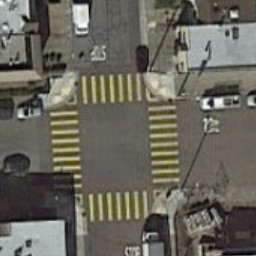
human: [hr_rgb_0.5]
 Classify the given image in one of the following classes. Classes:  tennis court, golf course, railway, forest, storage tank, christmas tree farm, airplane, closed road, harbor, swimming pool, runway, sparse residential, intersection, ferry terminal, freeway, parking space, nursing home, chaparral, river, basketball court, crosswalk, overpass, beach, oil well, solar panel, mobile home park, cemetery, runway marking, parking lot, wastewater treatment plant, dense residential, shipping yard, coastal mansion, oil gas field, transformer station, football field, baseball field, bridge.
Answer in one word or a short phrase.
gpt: crosswalk